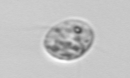
Label: Amoeba